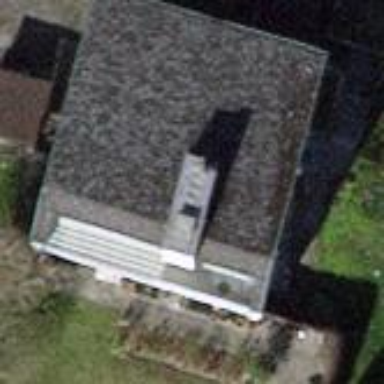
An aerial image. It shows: Detached building.